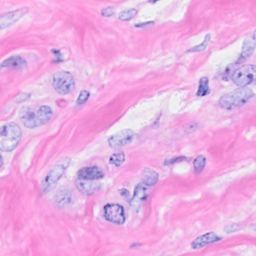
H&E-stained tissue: Breast